Question: I have some products that need to be assigned categories. I have gone through some nested dictionary techniques, however just want to know the efficient way to use the tree structure.
Sample categories are as per following image, the depth shown is also the maximum depth of tree.

I want to take the name of elements in tree search it a string using it as substring and store in temp list if it exists.
For example: I will search for MUV, SUV, Sedan words in string if SUV exists i will store update temp =[Car, SUV]. After that traverse similarly with SUV node until the end of tree. So list at end will look similar to this [Car, SUV,Window,XYZ]
I am completely new to this data structure hence need some suggestions on defining this 4 level of tree structure and efficiently accessing it.
I am asking for efficient way because this process will be repeated at least 30000 times in program.
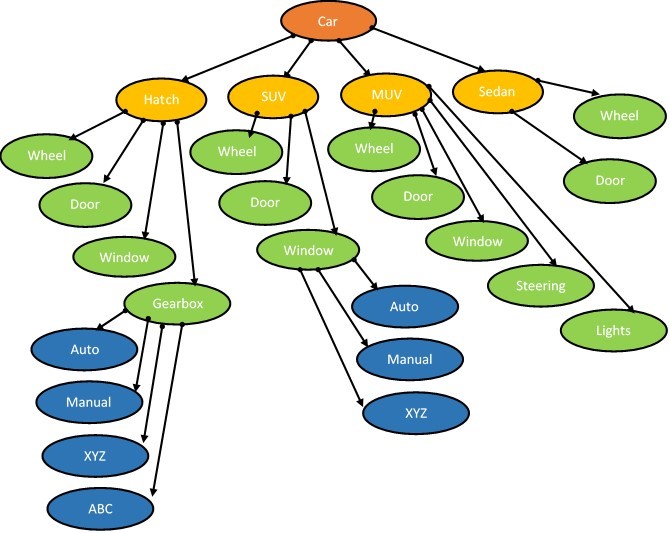
Answer: Have a look at the <URL>
'''
from ete2 import Tree
t = Tree("(A,(B,(E,D)));" ) # Loads a tree structure from a newick string. The returned variable 't' is the root node for the tree.
print t
/-A
--|
| /-B
\-|
| /-E
\-|
\-D
'''
<URL>
'''
for node in t.traverse("postorder"):
# Do some analysis on node
print node.name
'''
<URL>
<URL>